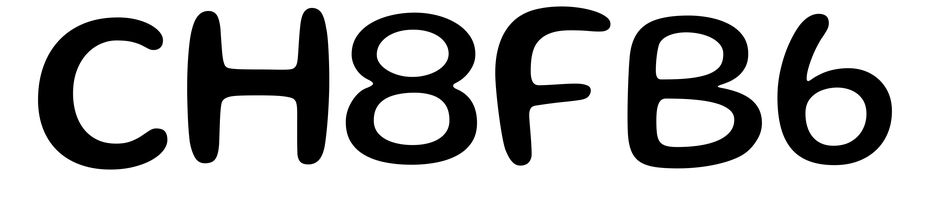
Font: Gluten_Regular